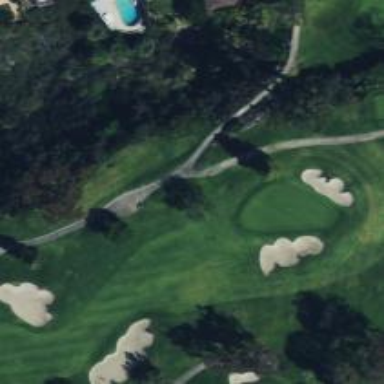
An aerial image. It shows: Service road used as golf cart path.